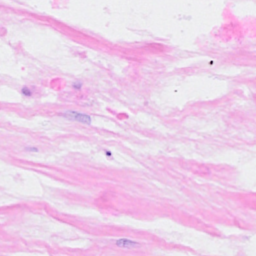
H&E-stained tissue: Breast